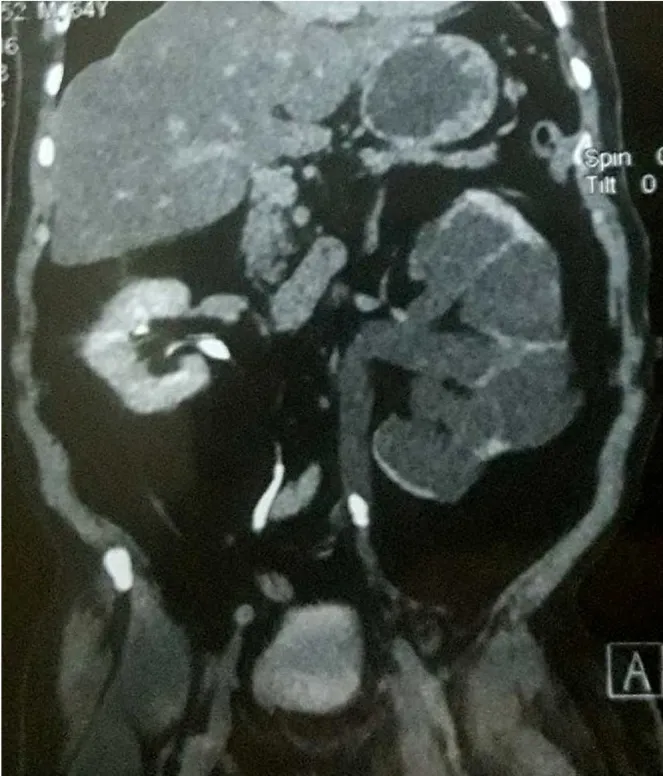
impacted left ureteric stone causing severe left hydroureteronephrosis.
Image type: radiology (ct)